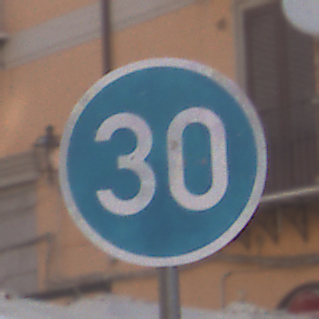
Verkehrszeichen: VorgeschriebeneMindestgeschwindigkeit
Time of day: MorningAfternoon
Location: Outdoor (Urban)
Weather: PartlyCloudy
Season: NotSpecified
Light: Natural